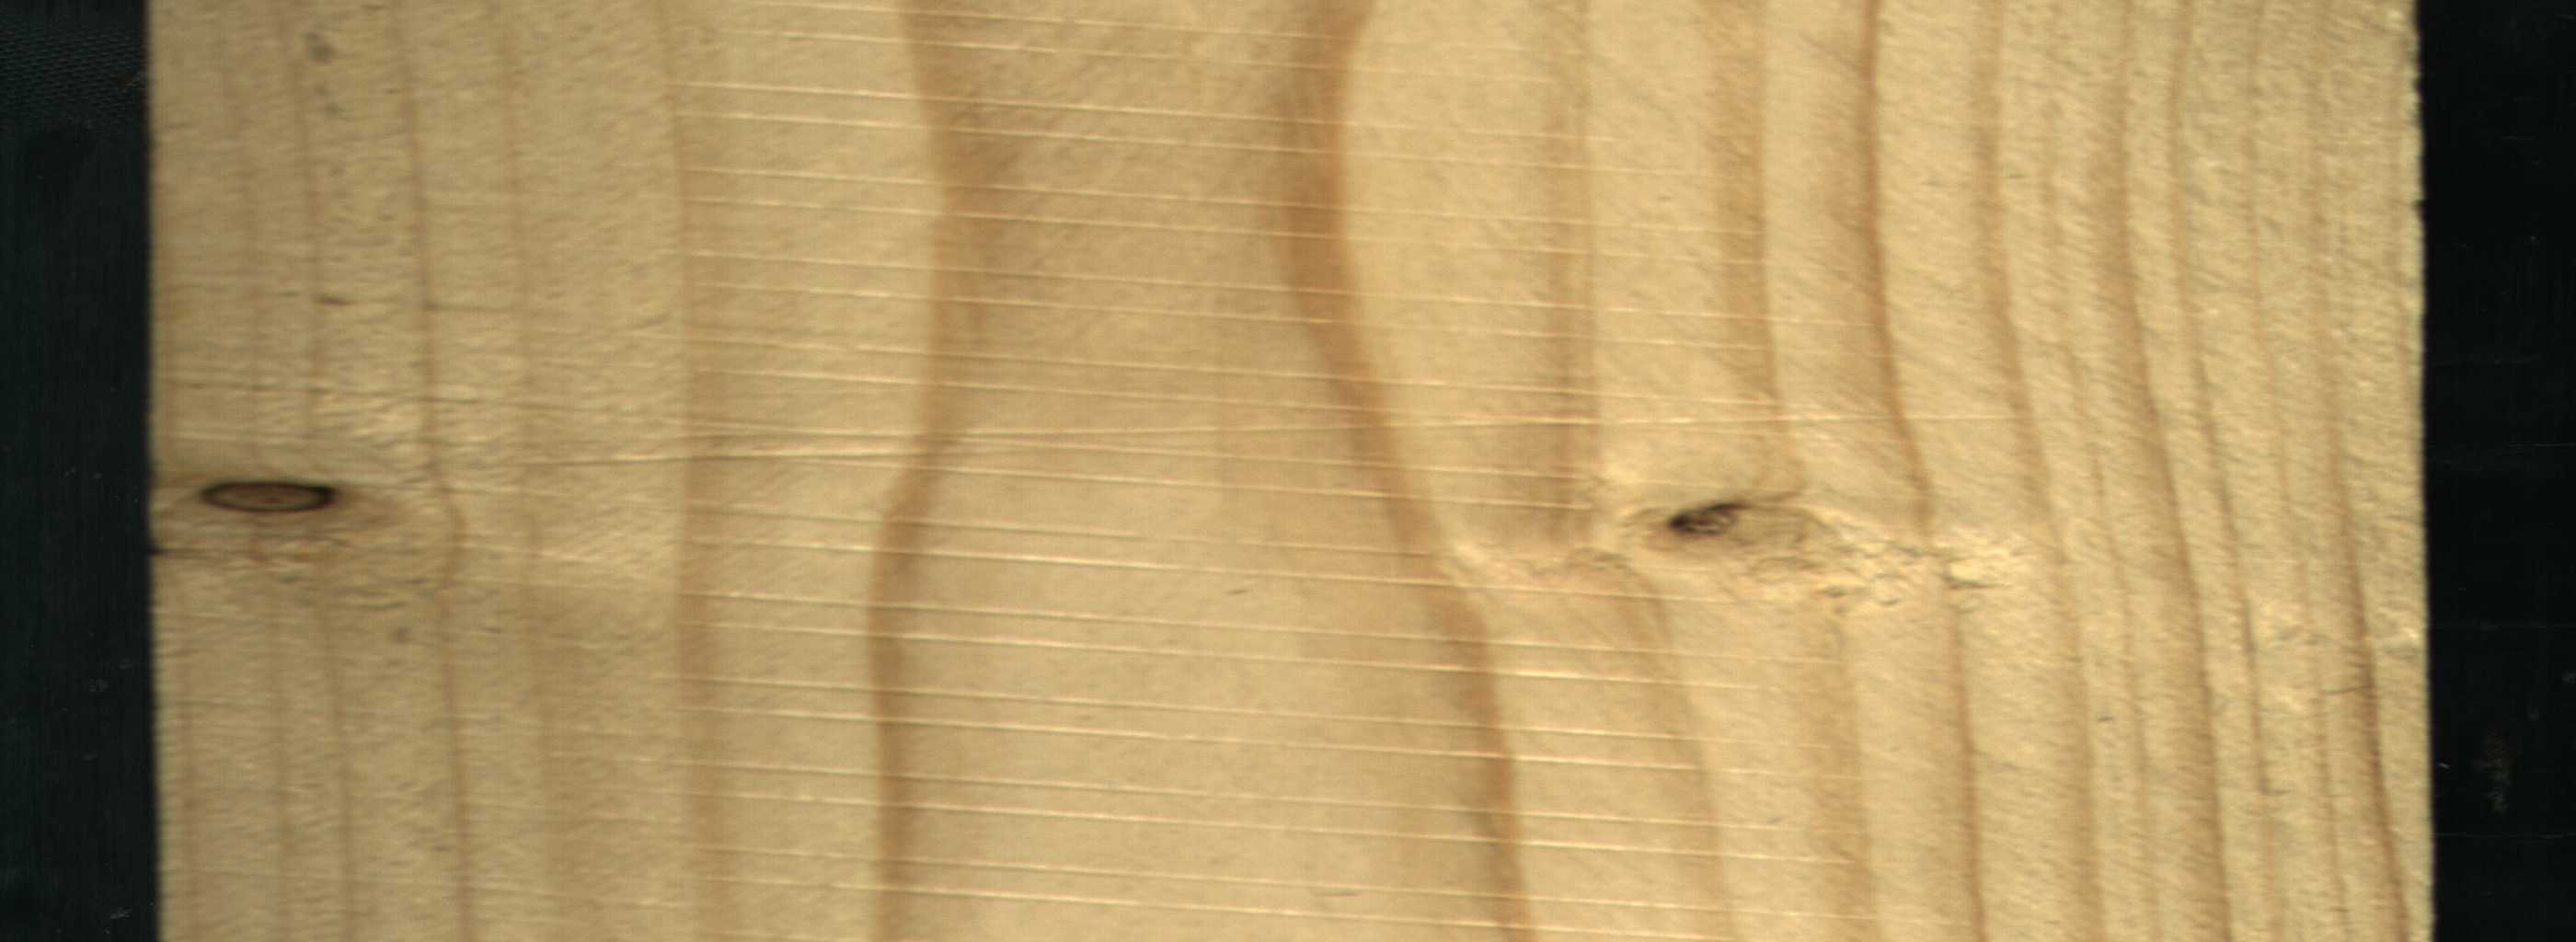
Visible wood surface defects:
Dead_Knot
Live_Knot